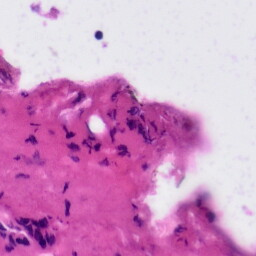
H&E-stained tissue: Tonsil